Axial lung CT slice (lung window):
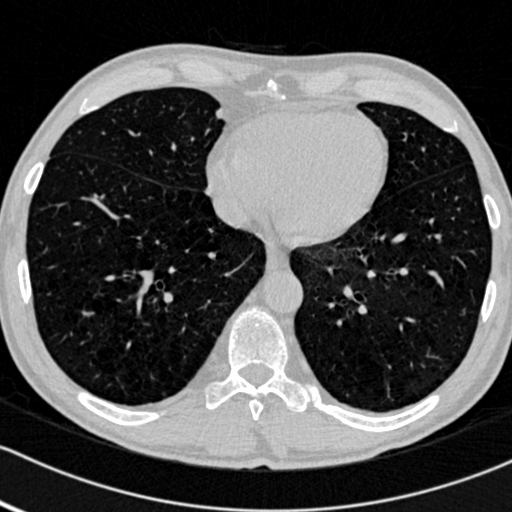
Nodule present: no